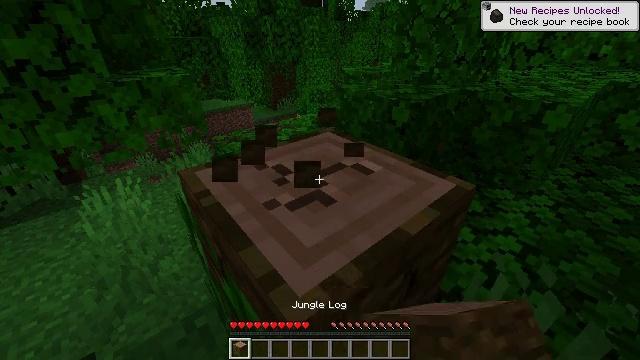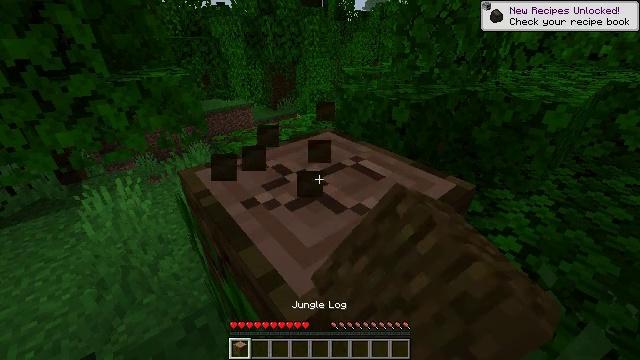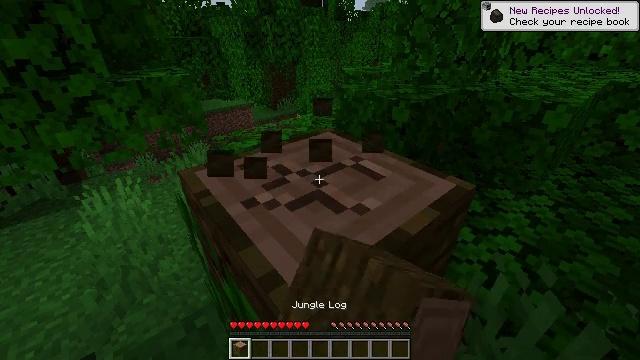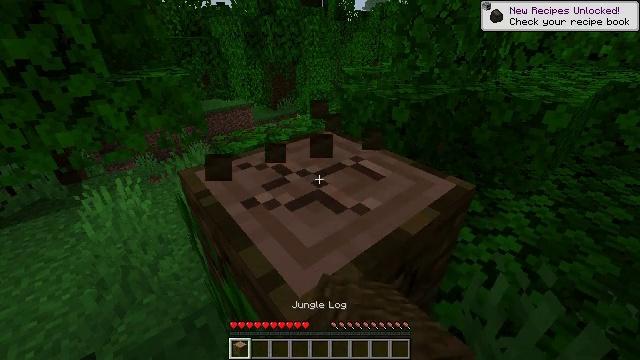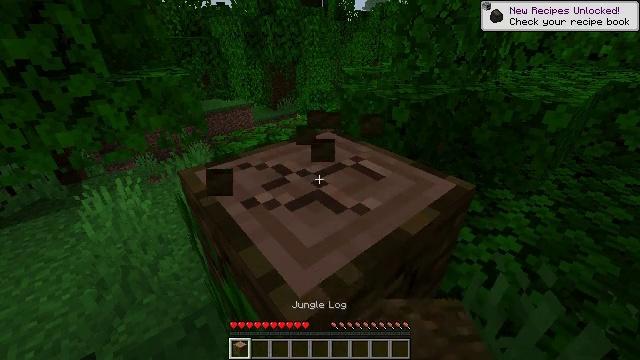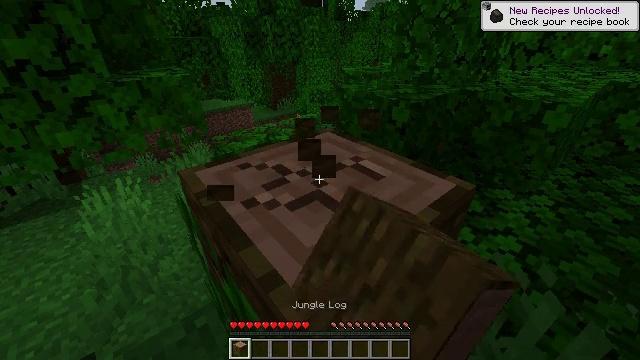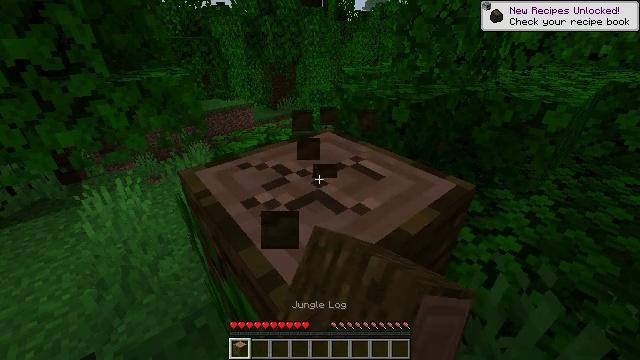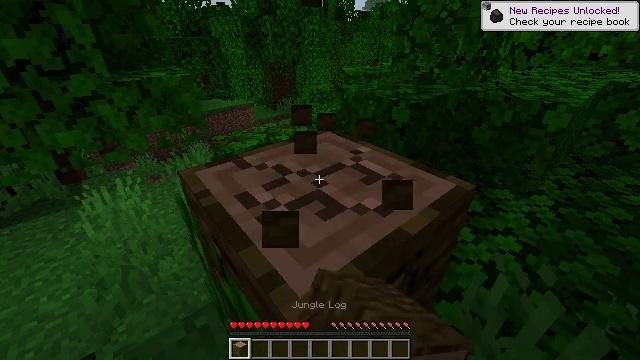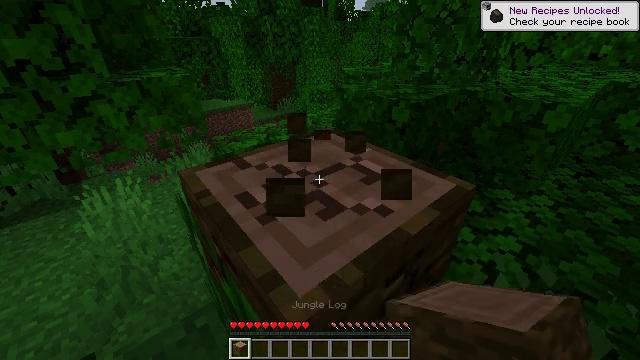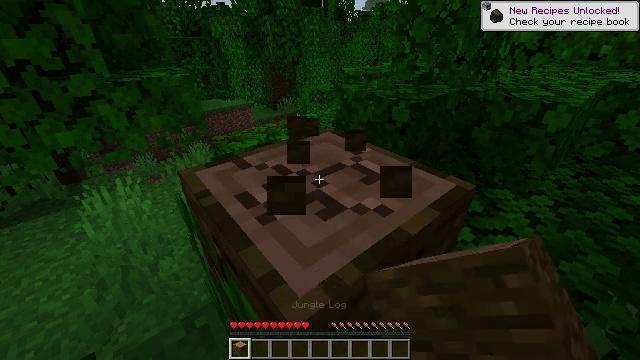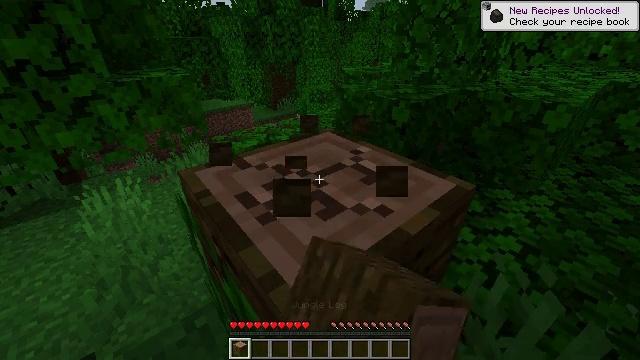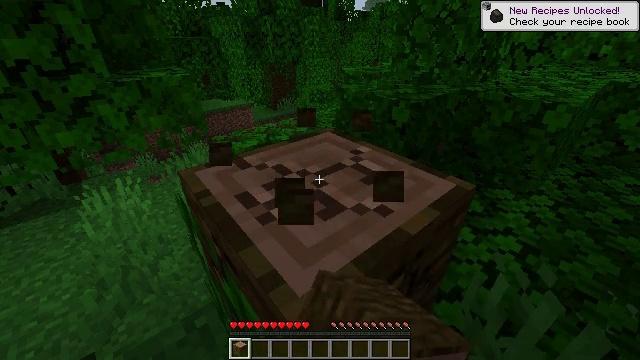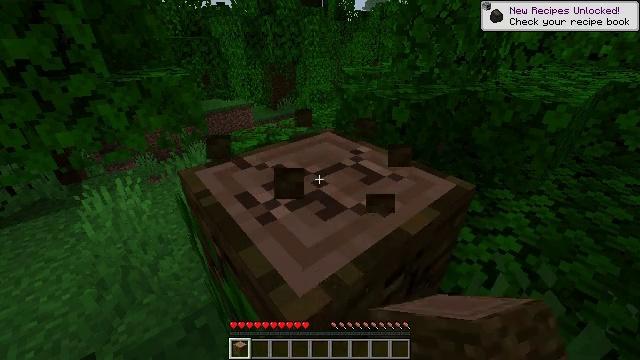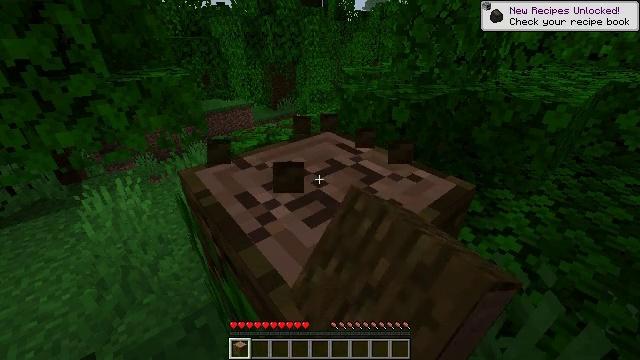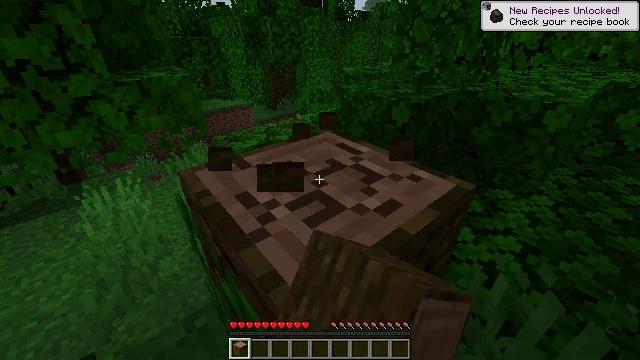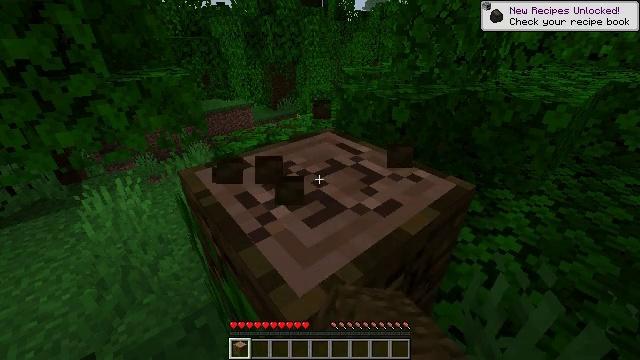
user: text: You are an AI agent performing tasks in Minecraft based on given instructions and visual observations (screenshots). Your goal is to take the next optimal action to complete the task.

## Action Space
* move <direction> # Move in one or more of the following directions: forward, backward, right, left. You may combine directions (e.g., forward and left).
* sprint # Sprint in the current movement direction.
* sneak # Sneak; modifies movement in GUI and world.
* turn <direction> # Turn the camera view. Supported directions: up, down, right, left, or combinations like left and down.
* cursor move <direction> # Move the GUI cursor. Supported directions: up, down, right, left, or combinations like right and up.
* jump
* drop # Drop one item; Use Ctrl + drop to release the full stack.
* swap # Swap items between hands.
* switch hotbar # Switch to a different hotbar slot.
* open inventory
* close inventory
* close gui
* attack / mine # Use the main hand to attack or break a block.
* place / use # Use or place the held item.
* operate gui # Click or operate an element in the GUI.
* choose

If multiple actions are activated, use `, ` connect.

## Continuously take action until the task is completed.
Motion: motion action
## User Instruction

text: Break the jungle log to gather wood.
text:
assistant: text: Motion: attack / mine
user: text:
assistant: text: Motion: attack / mine
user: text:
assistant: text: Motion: attack / mine
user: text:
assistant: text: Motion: attack / mine
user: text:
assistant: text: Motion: attack / mine
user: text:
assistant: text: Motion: attack / mine
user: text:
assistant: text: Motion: attack / mine
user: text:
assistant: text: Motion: attack / mine
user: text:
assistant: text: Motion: attack / mine
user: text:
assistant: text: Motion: attack / mine
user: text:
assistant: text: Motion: attack / mine
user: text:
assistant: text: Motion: attack / mine
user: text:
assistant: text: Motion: attack / mine
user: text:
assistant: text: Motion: attack / mine
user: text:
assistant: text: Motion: attack / mine
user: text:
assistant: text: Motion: attack / mine
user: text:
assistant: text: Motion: attack / mine
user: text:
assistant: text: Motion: attack / mine
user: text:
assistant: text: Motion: attack / mine
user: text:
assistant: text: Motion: attack / mine
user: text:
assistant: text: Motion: attack / mine
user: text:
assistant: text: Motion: attack / mine
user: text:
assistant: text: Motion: attack / mine
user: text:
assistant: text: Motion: attack / mine
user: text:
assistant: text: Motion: attack / mine
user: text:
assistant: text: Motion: attack / mine
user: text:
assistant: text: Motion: attack / mine
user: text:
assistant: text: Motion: attack / mine
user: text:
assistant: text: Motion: attack / mine
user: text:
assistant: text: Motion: attack / mine